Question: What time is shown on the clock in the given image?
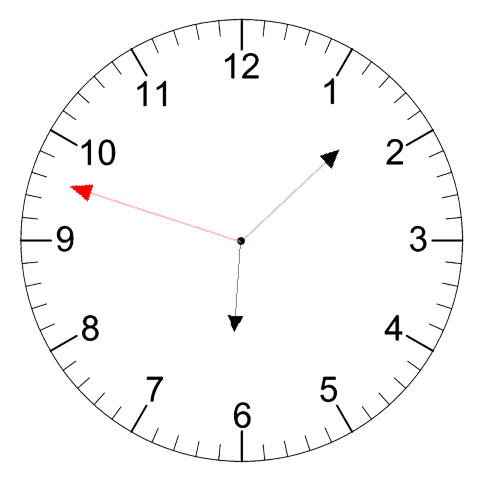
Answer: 06:07:48